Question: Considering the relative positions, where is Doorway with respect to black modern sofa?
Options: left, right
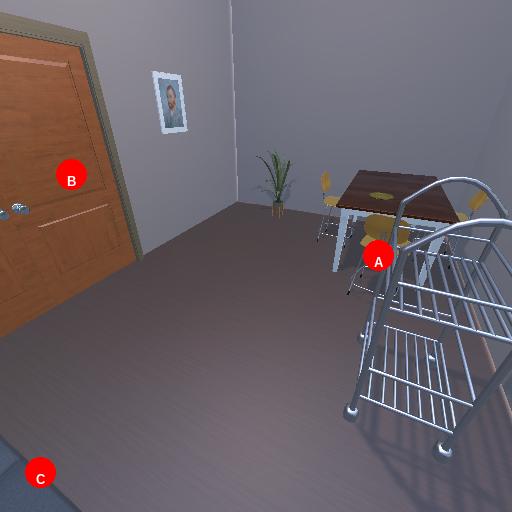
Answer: left